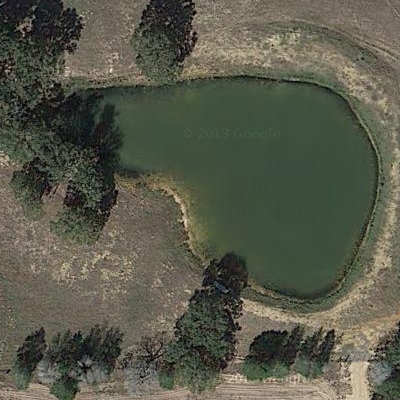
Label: dRiverLake